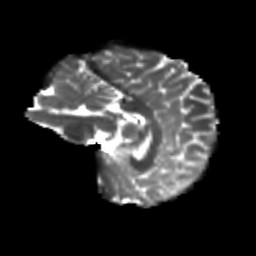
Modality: T2w
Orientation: sagittal
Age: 21
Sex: male
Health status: healthy
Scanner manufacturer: siemens
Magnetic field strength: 3 T
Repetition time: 8.6 s
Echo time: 0.095 s